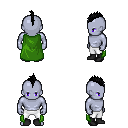
a pixel art fantasy rpg character, male body template, dark elf, purple skin, green cape, white pants, black mohawk hairstyle, black shoes, four views (front, back, left, right), 2x2 character sprite sheet, small pixel art, hard edges, no anti-aliasing